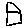
Label: house